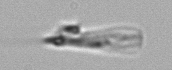
Label: Licmophora